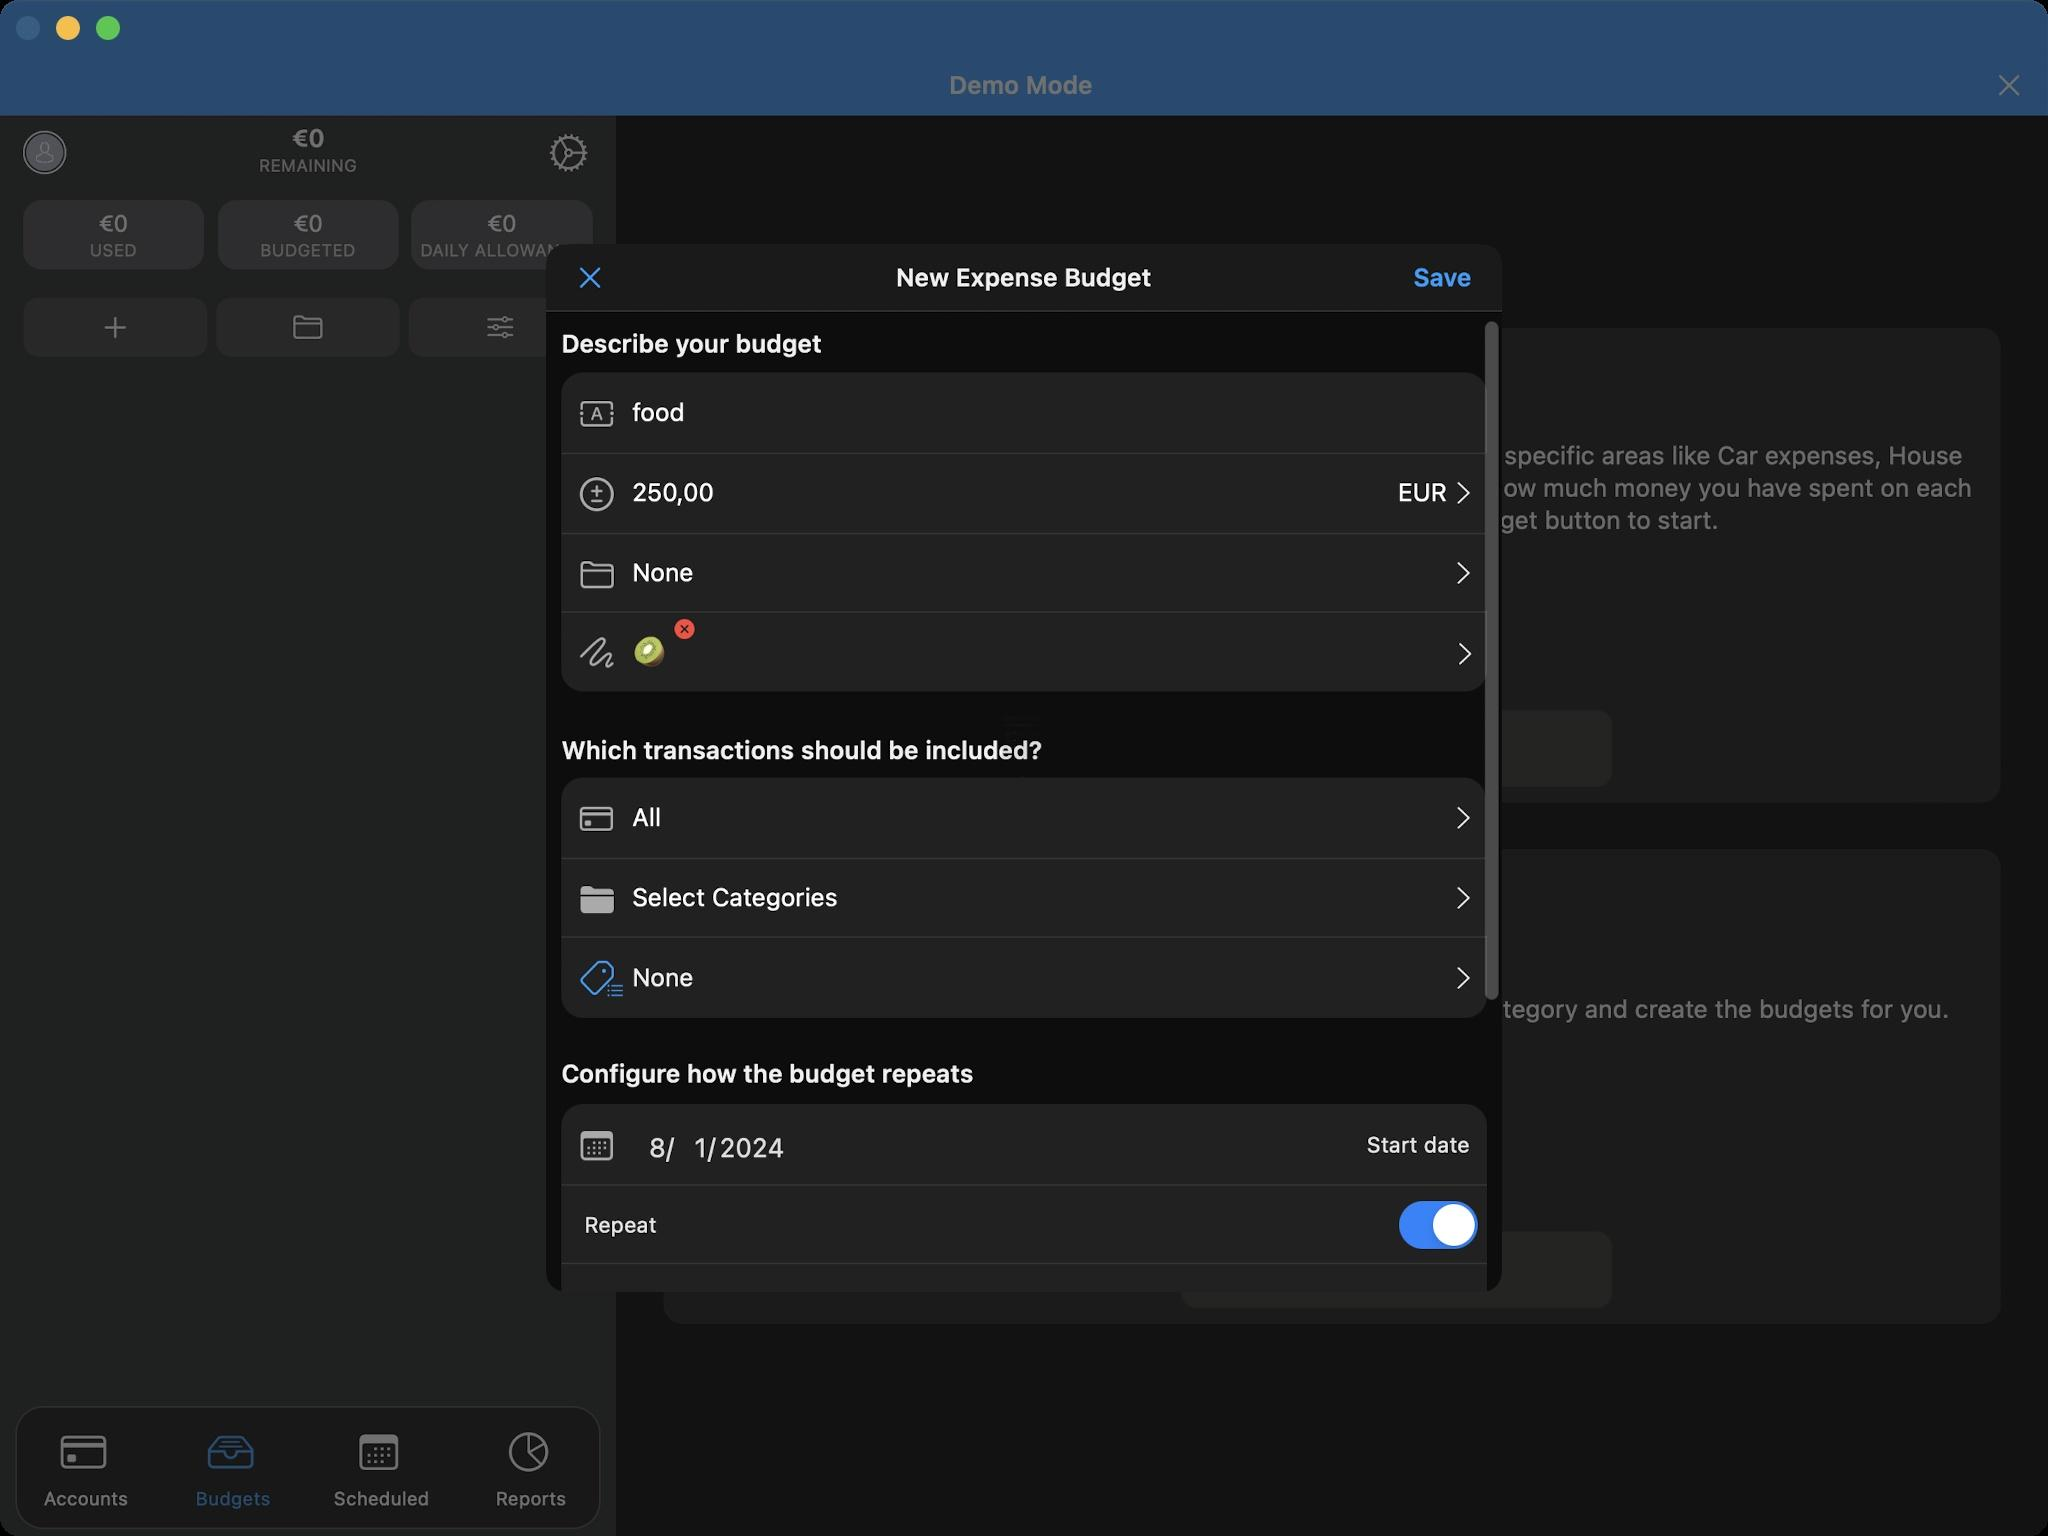
Accessibility tree:
{"name": "MoneyWiz", "role": "AXWindow", "description": null, "role_description": "standard window", "value": null, "position": "352.00;95.00", "size": "1024;768", "children": [{"name": null, "role": "AXGroup", "description": null, "role_description": "group", "value": null, "position": "0.00;0.00", "size": "1024;768", "children": [{"name": null, "role": "AXGroup", "description": null, "role_description": "group", "value": null, "position": "0.00;0.00", "size": "1024;768", "children": []}]}, {"name": null, "role": "AXButton", "description": null, "role_description": "close button", "value": null, "position": "7.00;6.00", "size": "14;16", "children": []}, {"name": null, "role": "AXButton", "description": null, "role_description": "zoom button", "value": null, "position": "47.00;6.00", "size": "14;16", "children": [{"name": null, "role": "AXGroup", "description": null, "role_description": "group", "value": null, "position": "47.00;6.00", "size": "14;16", "children": [{"name": null, "role": "AXGroup", "description": null, "role_description": "group", "value": null, "position": "47.00;6.00", "size": "14;16", "children": []}]}]}, {"name": null, "role": "AXButton", "description": null, "role_description": "minimize button", "value": null, "position": "27.00;6.00", "size": "14;16", "children": []}, {"name": null, "role": "AXSheet", "description": null, "role_description": "sheet", "value": null, "position": "273.00;122.00", "size": "478;524", "children": [{"name": null, "role": "AXGroup", "description": null, "role_description": "group", "value": null, "position": "273.00;122.00", "size": "478;524", "children": [{"name": null, "role": "AXGroup", "description": null, "role_description": "group", "value": null, "position": "273.00;122.00", "size": "478;524", "children": [{"name": null, "role": "AXGroup", "description": "", "role_description": "group", "value": null, "position": "273.00;122.00", "size": "478;524", "children": []}]}]}]}]}